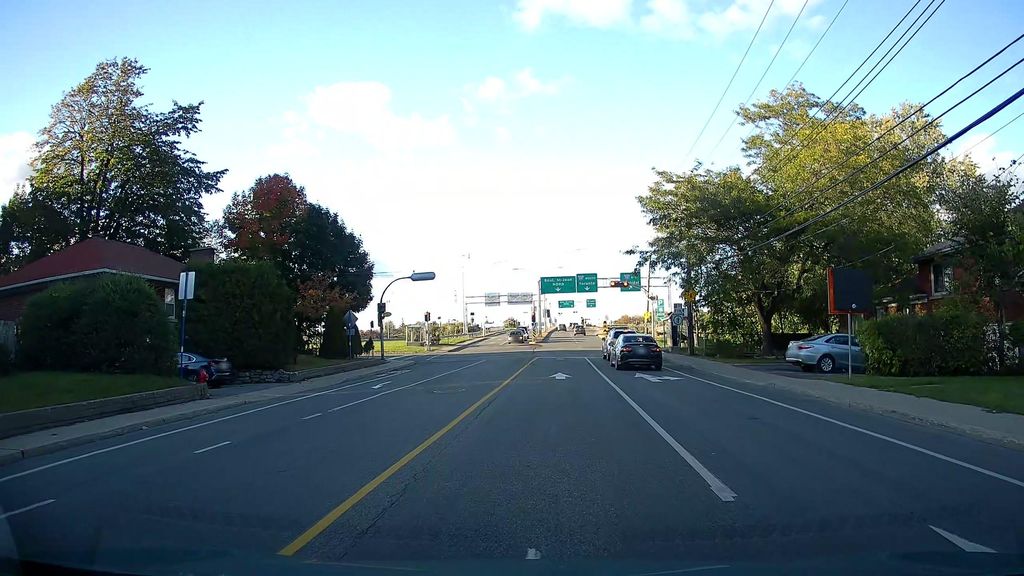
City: montreal